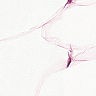
Metastatic tissue present: no